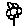
Label: flower